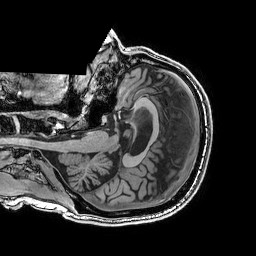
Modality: T1w
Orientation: axial
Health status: healthy
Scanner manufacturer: philips
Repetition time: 0.007593 s
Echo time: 0.00353 s